Question: I have seen the following relation between sigma and the radius in a gaussian blur (from <URL>

Where does this relation come from? (I think the 255 has to do with the precision (255 = 2^8-1 => 8 bits images)
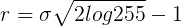
Answer: When using a gaussian kernel with sigma as it's parameter you actually using:

Now, the minimum value quantized is 1(gray level), the gaussian tail beyond it is irrelevant.
Our goal is to stop before we reach the edge of one gray level, let us denote this edge as 'r', and the we get to solve:

the +1 is because we want the radius to be non-inclusive. taking log of the above, and reordering gives us:

Which is what you searched for.